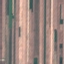
Land use / land cover: AnnualCrop